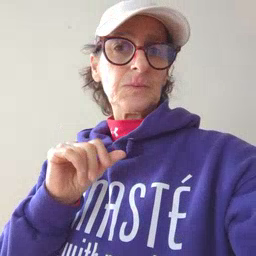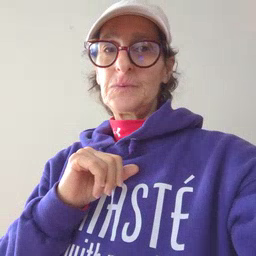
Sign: no